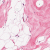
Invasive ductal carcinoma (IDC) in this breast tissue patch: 0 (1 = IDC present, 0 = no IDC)